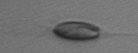
Label: Chrysochromulina